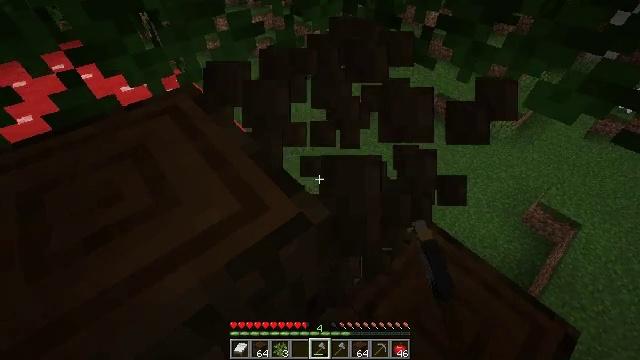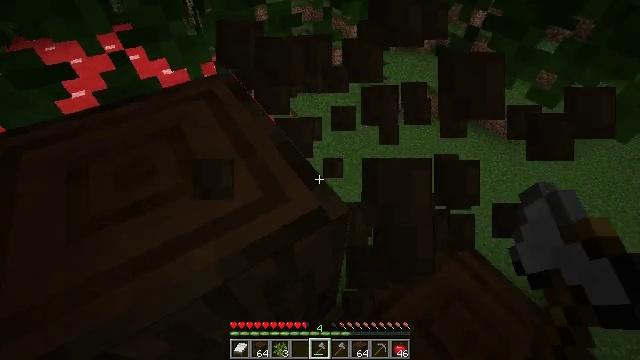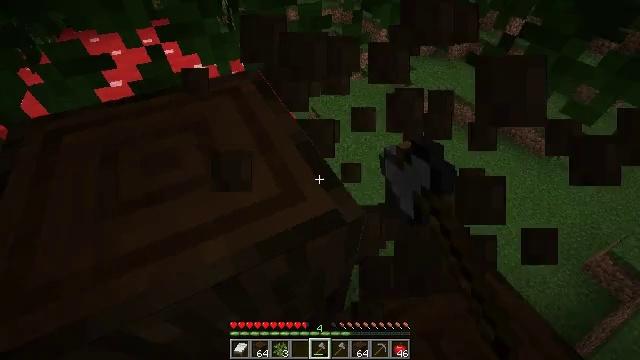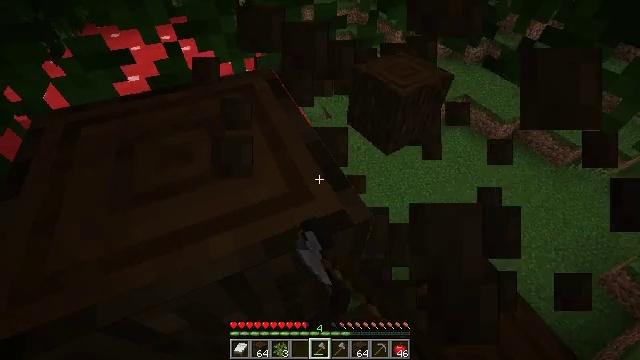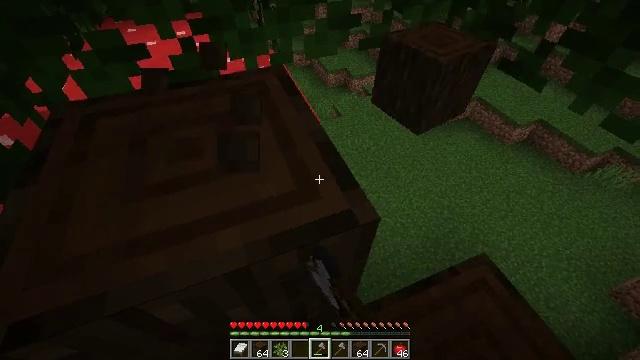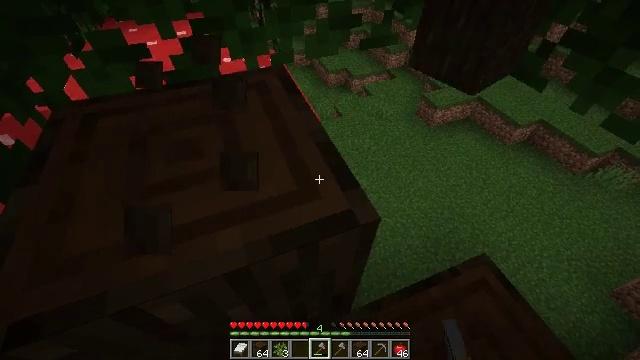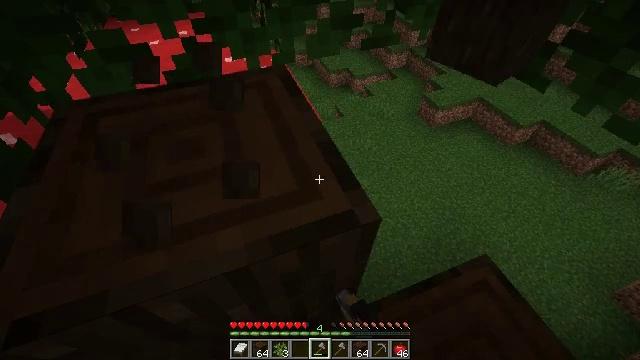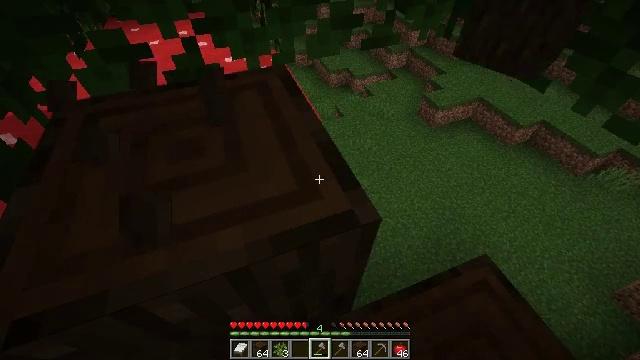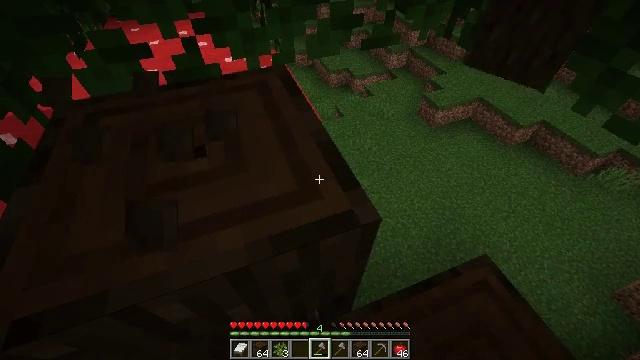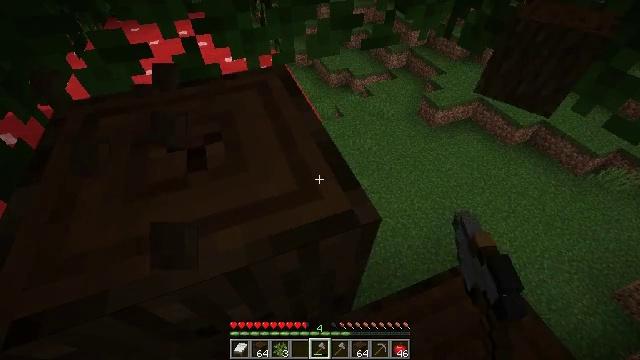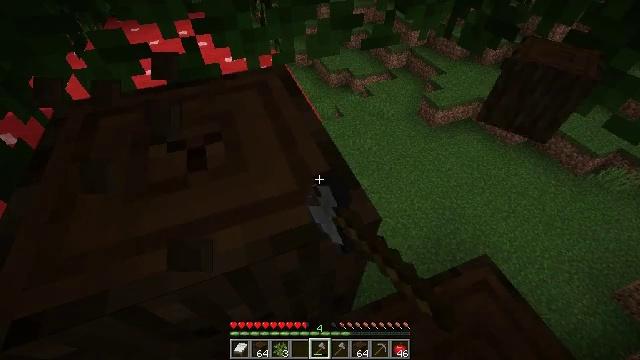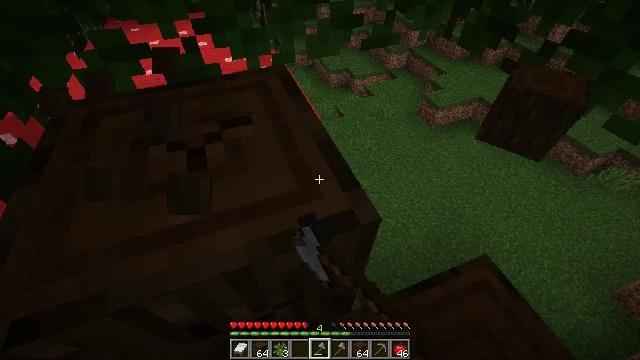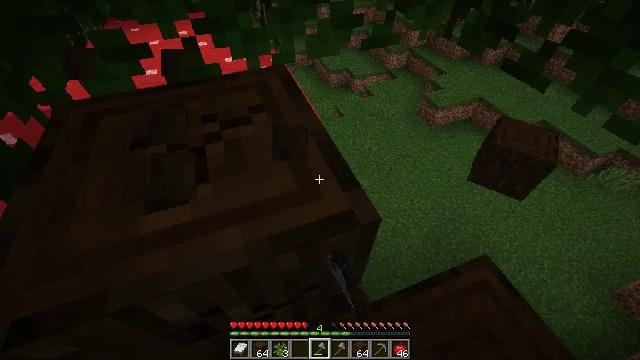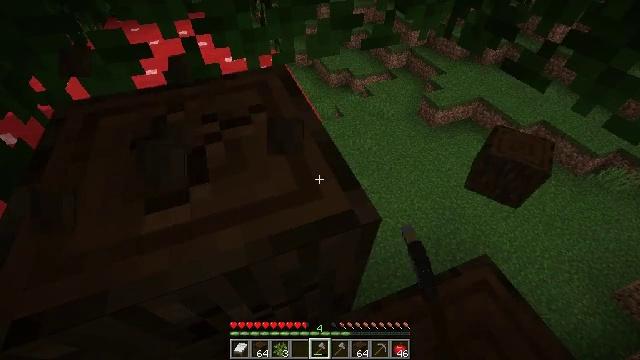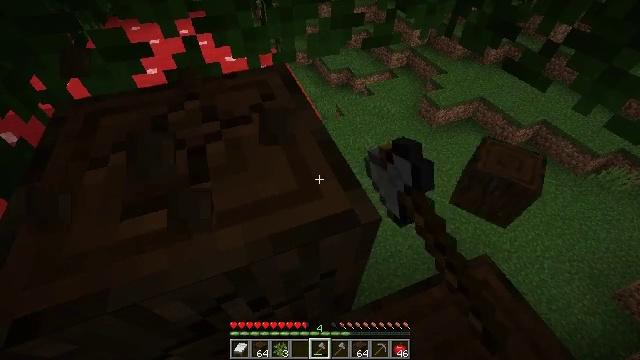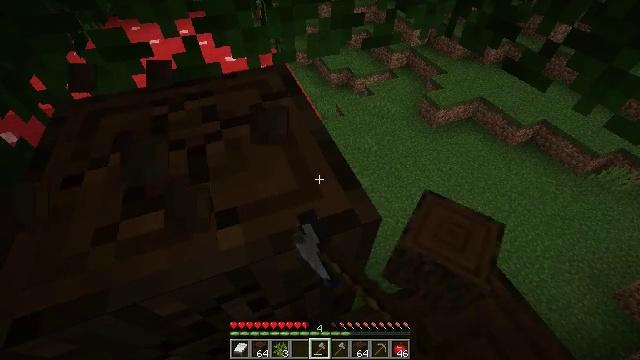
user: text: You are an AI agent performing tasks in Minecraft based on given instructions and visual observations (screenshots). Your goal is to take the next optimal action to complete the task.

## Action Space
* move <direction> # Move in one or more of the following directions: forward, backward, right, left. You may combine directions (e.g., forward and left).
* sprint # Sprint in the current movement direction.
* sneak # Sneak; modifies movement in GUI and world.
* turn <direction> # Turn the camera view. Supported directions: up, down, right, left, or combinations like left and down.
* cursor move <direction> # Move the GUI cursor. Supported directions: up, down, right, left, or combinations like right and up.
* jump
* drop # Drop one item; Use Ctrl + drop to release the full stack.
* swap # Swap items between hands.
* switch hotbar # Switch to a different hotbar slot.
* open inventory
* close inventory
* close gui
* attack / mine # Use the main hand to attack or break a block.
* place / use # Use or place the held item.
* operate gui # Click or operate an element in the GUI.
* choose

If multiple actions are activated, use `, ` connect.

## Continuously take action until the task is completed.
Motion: motion action
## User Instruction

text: Harvest dark oak log for resources.
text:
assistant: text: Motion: turn left and down, attack / mine
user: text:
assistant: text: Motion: turn left, attack / mine
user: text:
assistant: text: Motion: turn left, attack / mine
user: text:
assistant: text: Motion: turn left, attack / mine
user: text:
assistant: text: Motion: attack / mine
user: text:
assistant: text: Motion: attack / mine
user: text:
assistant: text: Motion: attack / mine
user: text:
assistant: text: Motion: attack / mine
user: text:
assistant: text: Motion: attack / mine
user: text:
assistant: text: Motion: attack / mine
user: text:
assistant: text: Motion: attack / mine
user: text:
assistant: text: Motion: attack / mine
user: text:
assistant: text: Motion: attack / mine
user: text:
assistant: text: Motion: attack / mine
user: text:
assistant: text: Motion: attack / mine
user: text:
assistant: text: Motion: attack / mine
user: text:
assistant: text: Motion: attack / mine
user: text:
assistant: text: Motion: attack / mine
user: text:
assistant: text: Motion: attack / mine
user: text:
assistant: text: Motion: attack / mine
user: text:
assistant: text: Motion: attack / mine
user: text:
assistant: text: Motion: attack / mine
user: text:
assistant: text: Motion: attack / mine
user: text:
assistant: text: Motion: turn left, attack / mine
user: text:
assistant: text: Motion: turn left and down, attack / mine
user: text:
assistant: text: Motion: turn left and down, attack / mine
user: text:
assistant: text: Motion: turn left and down, attack / mine
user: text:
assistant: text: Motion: turn left and down, attack / mine
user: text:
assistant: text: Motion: turn left and down, attack / mine
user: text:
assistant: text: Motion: turn left and down, attack / mine